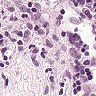
Metastatic tissue present: no